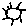
Label: sun